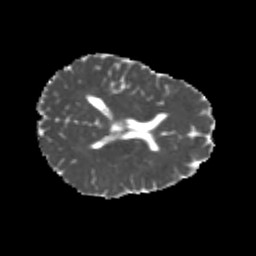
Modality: MD
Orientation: axial
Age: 20
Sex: male
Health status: healthy
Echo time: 0.074 s